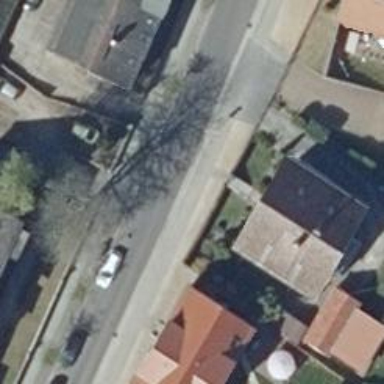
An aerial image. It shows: Residential paved road with sidewalks on both sides.